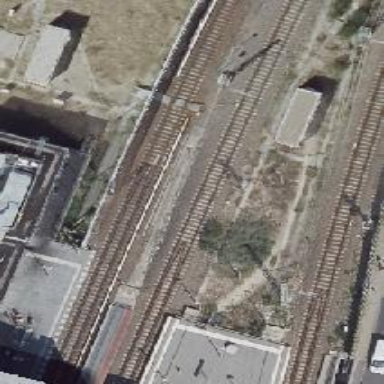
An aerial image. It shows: Railway signal.